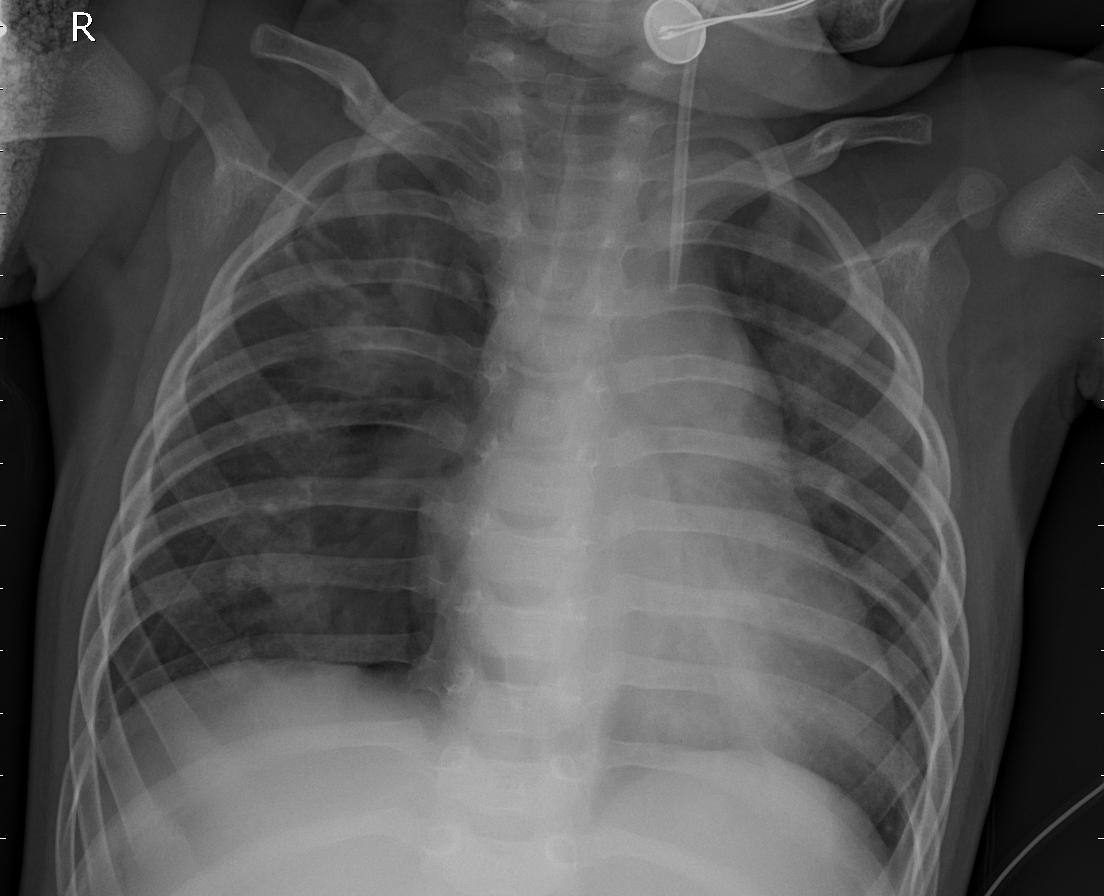
Diagnosis: PNEUMONIA